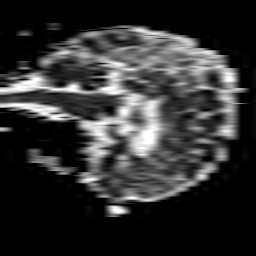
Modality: ADC
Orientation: sagittal
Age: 77
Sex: male
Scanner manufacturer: philips
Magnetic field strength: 1.5 T
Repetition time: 3.51 s
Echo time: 0.07078 s